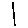
Label: line